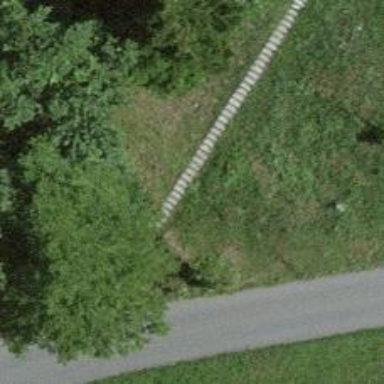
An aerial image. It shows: Set of concrete steps.